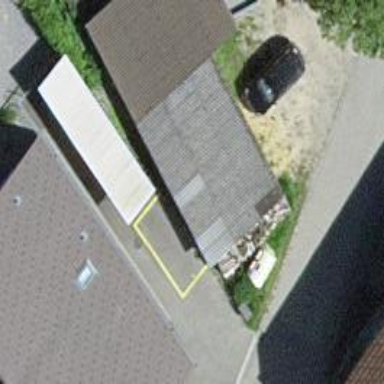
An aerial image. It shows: Garage.